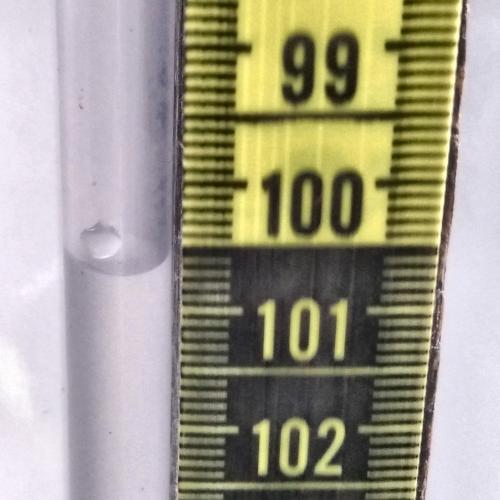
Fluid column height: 100.7 cm